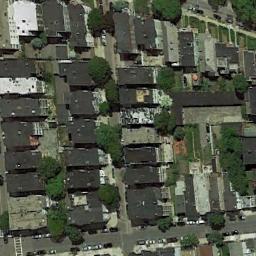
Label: dense_residential